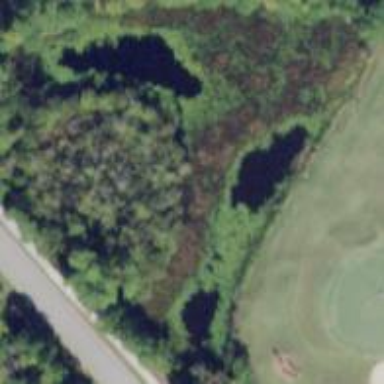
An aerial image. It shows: Picturesque scene of golf course with lateral water hazard.